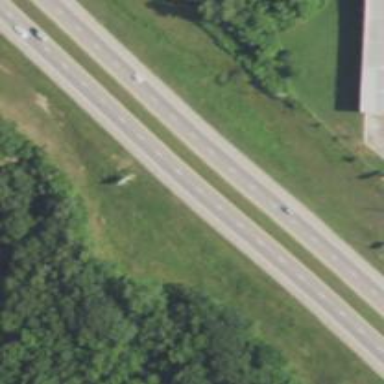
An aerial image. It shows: Expressway with asphalt surface classified as trunk highway.